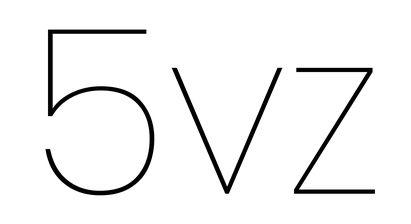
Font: Poppins-Thin